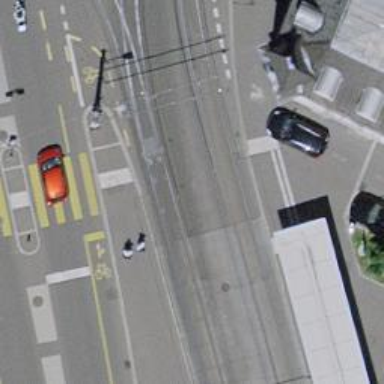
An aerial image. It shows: Tram stop with stop position for public transport.